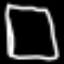
Label: square